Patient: sex M, age 51
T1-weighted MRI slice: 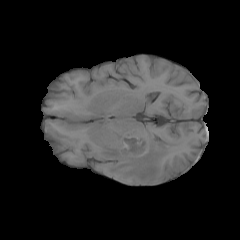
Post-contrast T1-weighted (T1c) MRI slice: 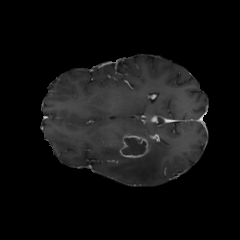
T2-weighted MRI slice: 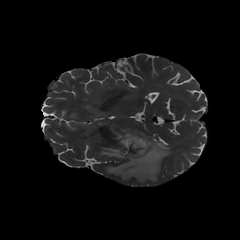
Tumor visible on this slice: yes
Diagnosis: Glioblastoma, IDH-wildtype
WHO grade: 4